Question: I am trying to select a directory from an open file dialog in C# but when I actually add the items to the List View, it is not being displayed. THis is my code so far... am I missing something?
'''
private void btnChoose_Click(object sender, EventArgs e)
{
try
{
FolderBrowserDialog folderPicker = new FolderBrowserDialog();
listLeft.View = View.Details;
if (folderPicker.ShowDialog() == DialogResult.OK)
{
DirectoryInfo di = new DirectoryInfo(folderPicker.SelectedPath);
FileInfo[] files = di.GetFiles();
DirectoryInfo[] directories = di.GetDirectories();
foreach (DirectoryInfo directory in directories)
{
listLeft.Items.Add("Directory " + directory.Name);
}
foreach (FileInfo file in files)
{
listLeft.Items.Add(file.Name);
}
}
}
catch (Exception ex)
{
MessageBox.Show("An error occurred: " + ex.Message, "Error", MessageBoxButtons.OK, MessageBoxIcon.Error);
}
}
'''
EDIT:::
Added this screenshot with descriptions...

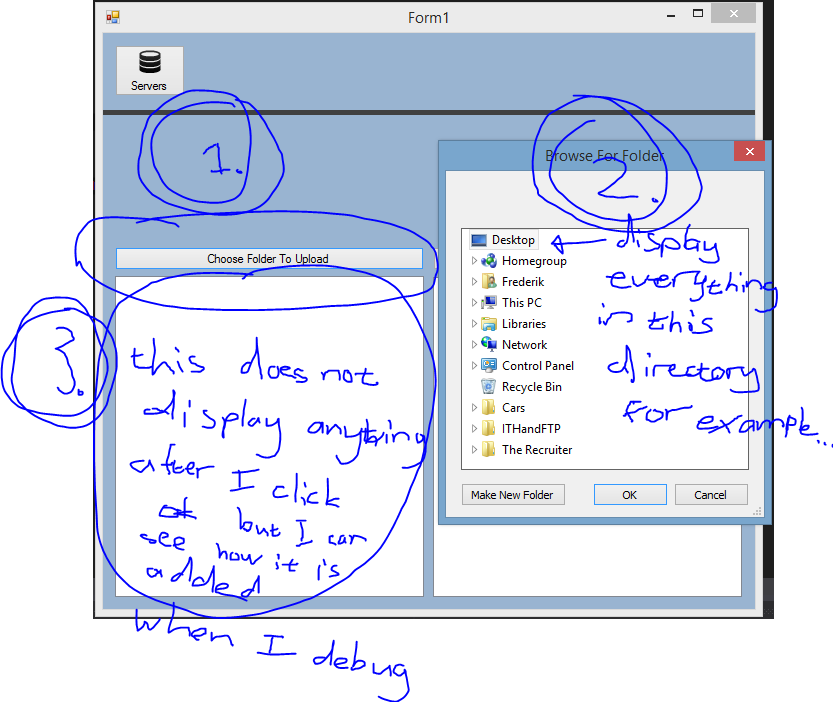
Answer: I'm assuming that listLeft is your ListView. You need to add subitems like this:
'''
foreach (DirectoryInfo directory in directories)
{
ListViewItem lvi = new ListViewItem();
lvi.SubItems.Add("Directory " + directory.Name);
listLeft.Items.Add(lvi);
}
foreach (FileInfo file in files)
{
ListViewItem lvi = new ListViewItem();
lvi.SubItems.Add(file.Name);
listLeft.Items.Add(lvi);
}
'''
'''
private void button1_Click(object sender, EventArgs e)
{
try
{
listLeft.Columns.Add(new ColumnHeader());
FolderBrowserDialog folderPicker = new FolderBrowserDialog();
listLeft.View = View.Details;
if (folderPicker.ShowDialog() == DialogResult.OK)
{
DirectoryInfo di = new DirectoryInfo(folderPicker.SelectedPath);
FileInfo[] files = di.GetFiles();
DirectoryInfo[] directories = di.GetDirectories();
foreach (DirectoryInfo directory in directories)
{
listLeft.Items.Add("Directory " + directory.Name);
}
foreach (FileInfo file in files)
{
listLeft.Items.Add(file.Name);
}
}
}
catch (Exception ex)
{
MessageBox.Show("An error occurred: " + ex.Message, "Error", MessageBoxButtons.OK, MessageBoxIcon.Error);
}
}
'''